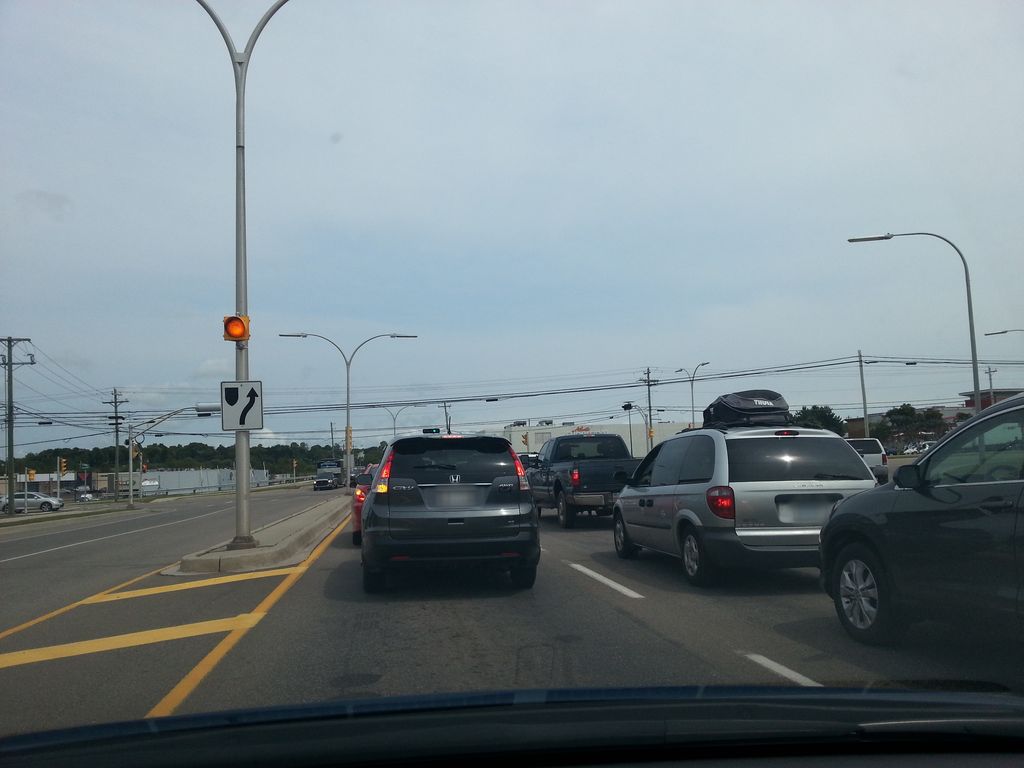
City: charlottetown